Question: I have the following scenario:
This HTML is dynamically generated and continually growing.
'''
<div id="messages">
<div class="message person-1">
<div class="message person-1">
<div class="message person-2">
<div class="message person-2">
<div class="message person-2">
<div class="message person-1">
...
</div>
'''
Applying normal styling I get this:

However, I wish to group consecutive messages by the same person. This would mean, for each consecutive group, removing the margin between consecutive classes when they're not the first or last-child and also altering the first and last child's border radii.
I have looked into this: <URL> but not sure how to get that to work for a list of indeterminate length.
Is this possible at all?
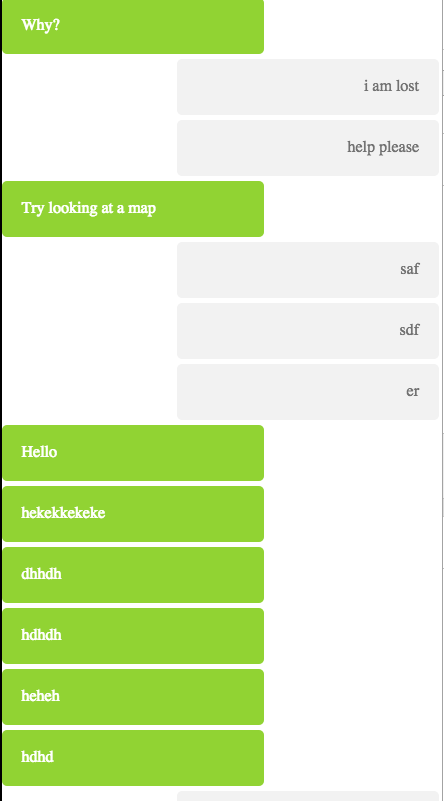
Answer: Without changing the HTML, we can use the '+' selector to select continuous messages from the same person. We can then overlap the border-radius to hide it:
'''
.person-1 + .person-1,
.person-2 + .person-2 {
margin: -10px 5px 0;
}
'''

## Complete Example
'''
#messages {
width: 200px;
}
.message {
padding: 10px;
color: #FFF;
margin: 5px 5px 0;
width: 100px;
border-radius: 5px;
}
.person-1 {
background: green;
float: left;
clear: both;
}
.person-2 {
background: purple;
float: right;
clear: both;
}
.person-1 + .person-1,
.person-2 + .person-2 {
margin: -10px 5px 0;
}
img {
padding-top: 10px;
}
'''
'''
<div id="messages">
<div class="message person-1">Hello How are you?</div>
<div class="message person-2">Good thanks</div>
<div class="message person-2">and you?</div>
<div class="message person-2">:)</div>
<div class="message person-1">I'm so great!</div>
<div class="message person-2">Awesome</div>
<div class="message person-1">Yeah!</div>
<div class="message person-2">Plz Respond</div>
<div class="message person-2">Plz Respond</div>
<div class="message person-2">Plz Respond
<img src="http://www.placehold.it/100x100">
</div>
<div class="message person-2">Plz Respond</div>
<div class="message person-1">Yeah!</div>
<div class="message person-1">hi!</div>
<div class="message person-1">hi!</div>
</div>
'''